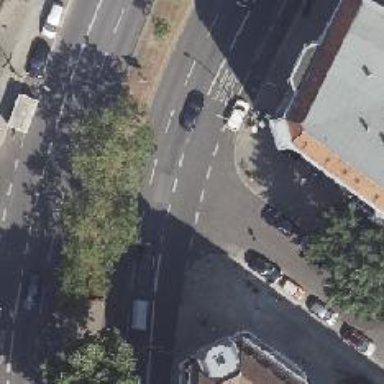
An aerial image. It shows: Unmarked crossing on asphalt footway.